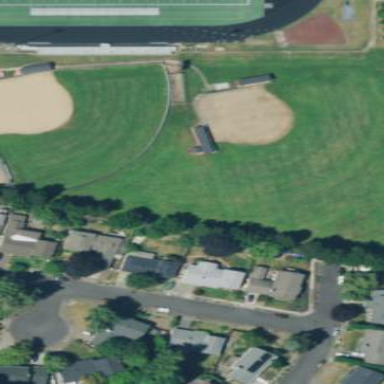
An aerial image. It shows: Baseball pitch for leisure land.